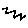
Label: zigzag